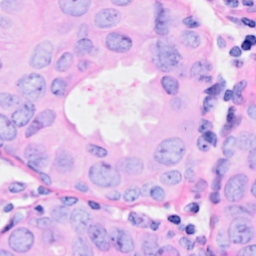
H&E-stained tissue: Breast